This is a demodulated (Hilbert-envelope) spectrum computed from a bearing vibration snapshot; the dashed markers indicate where each bearing fault type would appear (BPFO, BPFI, BSF, FTF). Classify the bearing condition as one of: normal, inner_race, outer_race, ball.
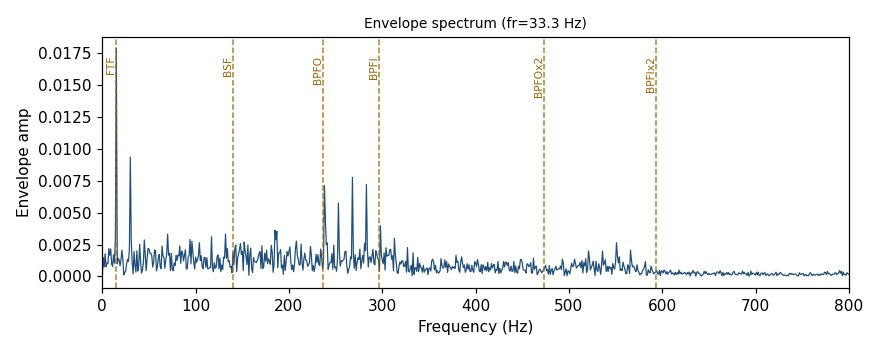
Answer: ball